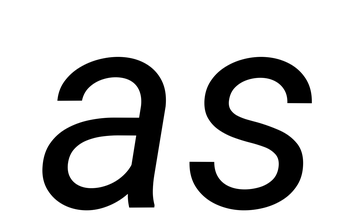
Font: Roboto-Italic_Italic